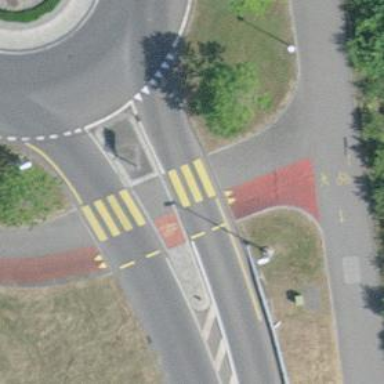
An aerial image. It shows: Kerb serving as barrier.